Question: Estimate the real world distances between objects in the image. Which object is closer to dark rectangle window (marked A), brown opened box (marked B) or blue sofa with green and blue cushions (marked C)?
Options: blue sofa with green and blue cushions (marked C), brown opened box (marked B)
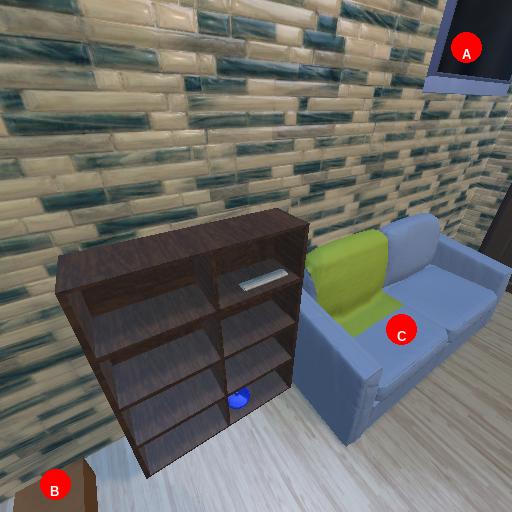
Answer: blue sofa with green and blue cushions (marked C)